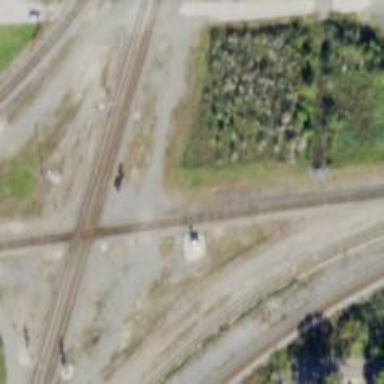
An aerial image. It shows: Disused railway.